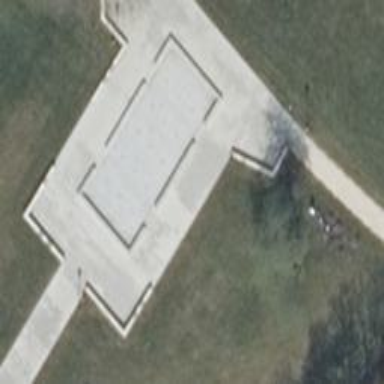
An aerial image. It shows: Beautiful fountain.